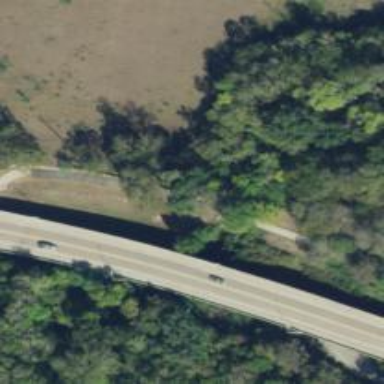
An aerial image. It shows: Low water crossing bridge over path.